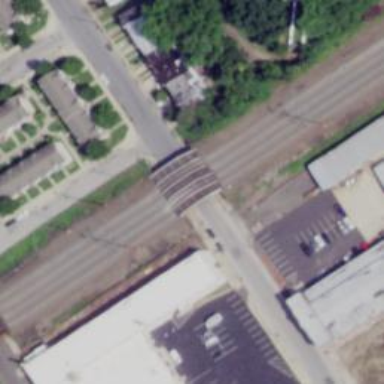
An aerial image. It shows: Bridge with electrified railway tracks featuring contact line.